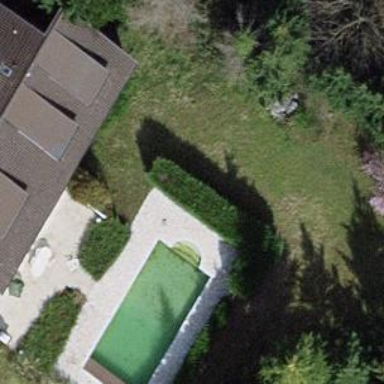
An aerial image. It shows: Swimming pool located in leisure land.